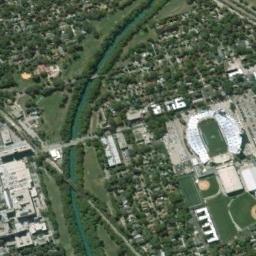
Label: stadium